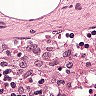
Metastatic tissue present: no